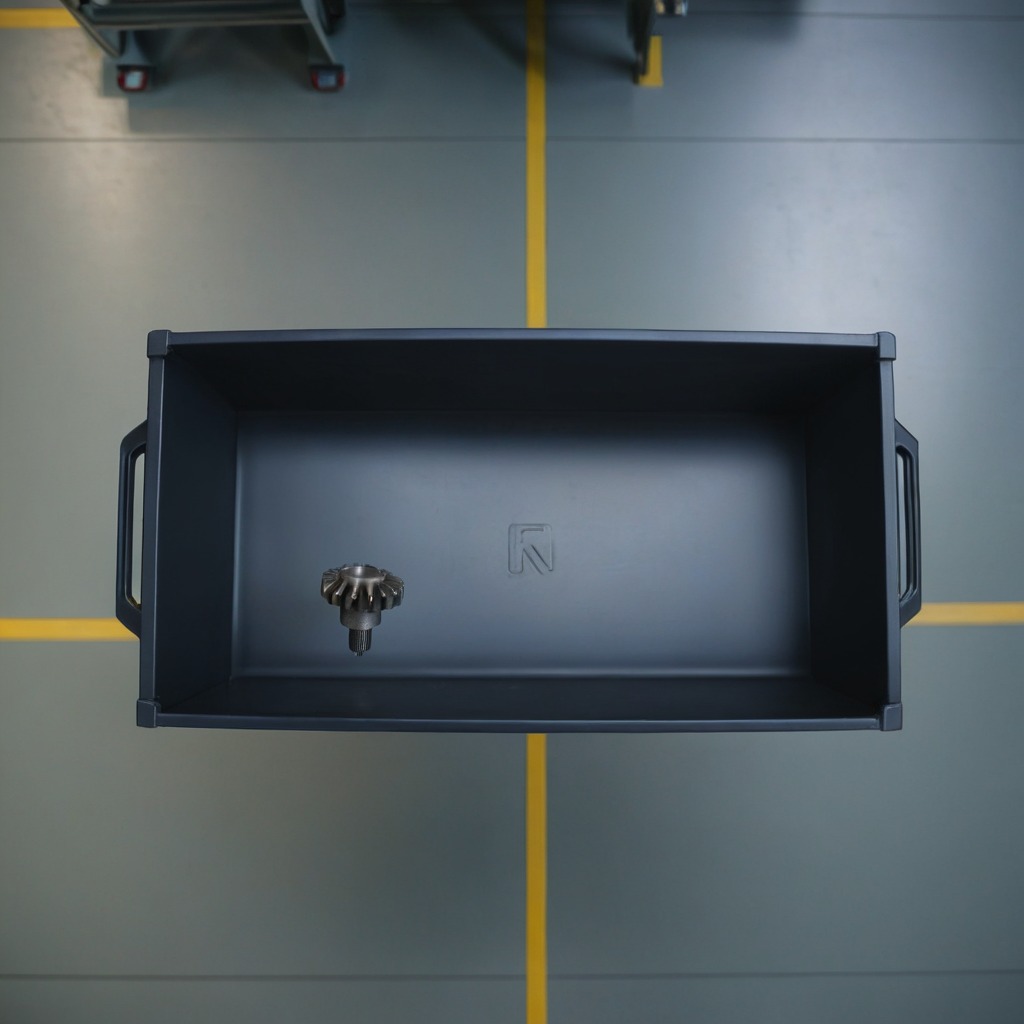
A steel gear with teeth is lying on a toolbox surface in an airplane hangar workshop.